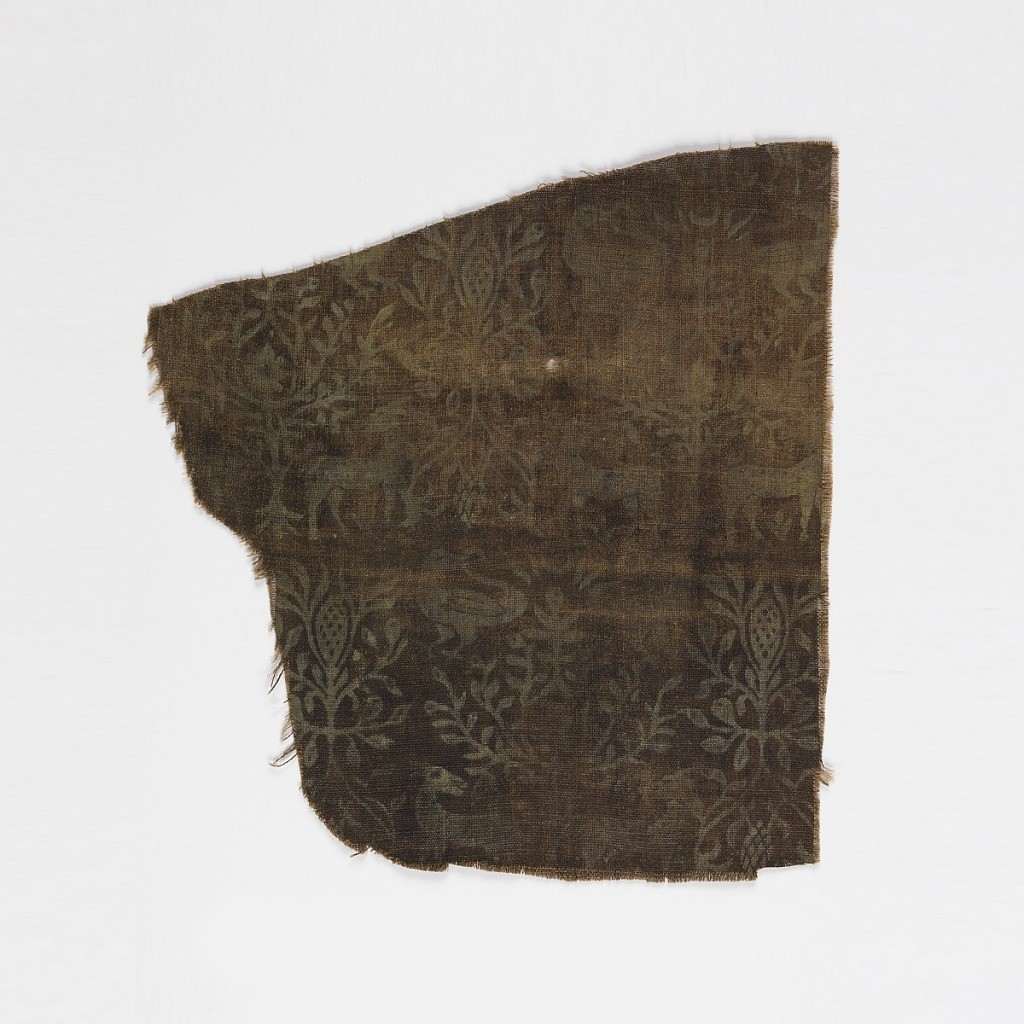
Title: Fragment
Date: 14th century
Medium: linen Technique: block printed pigment on plain weave
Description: Fragment of printed linen with a symmetrical design of foliate forms and flanking pairs of birds and gazelles, in green on a printed brown ground.